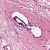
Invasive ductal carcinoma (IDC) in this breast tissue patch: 0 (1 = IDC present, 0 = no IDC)